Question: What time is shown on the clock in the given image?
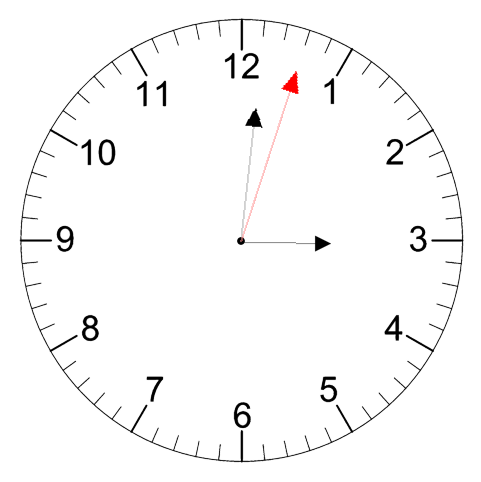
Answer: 03:01:03